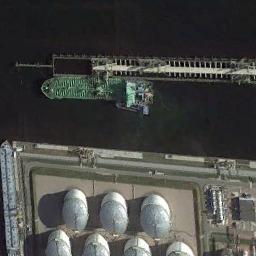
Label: ship